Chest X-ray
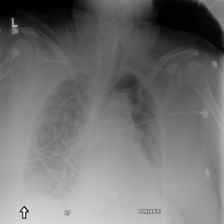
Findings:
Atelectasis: negative
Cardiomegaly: negative
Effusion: negative
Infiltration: negative
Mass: negative
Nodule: negative
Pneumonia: negative
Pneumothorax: negative
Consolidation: negative
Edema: negative
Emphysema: negative
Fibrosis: negative
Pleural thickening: negative
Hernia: negative